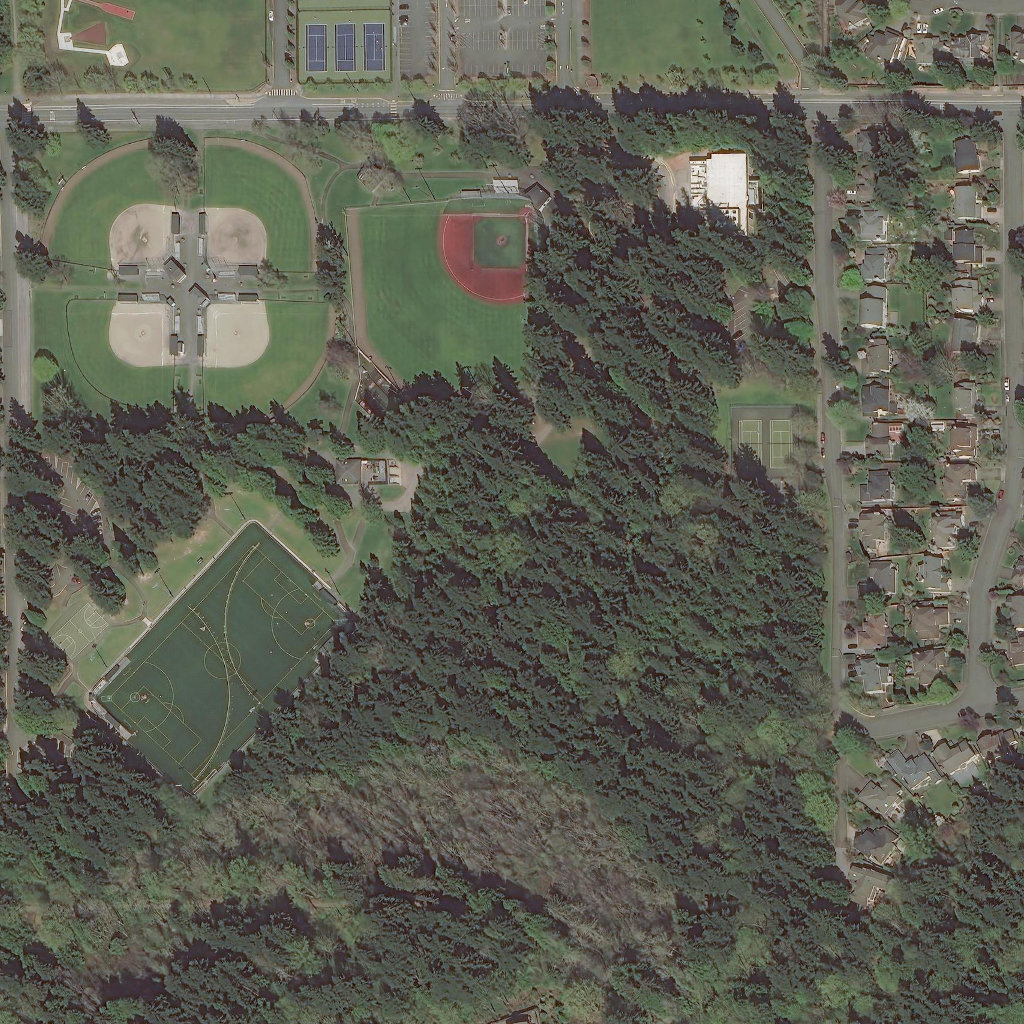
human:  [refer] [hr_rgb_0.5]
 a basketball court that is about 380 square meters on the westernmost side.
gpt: <box>[[4, 58, 10, 64, 0]]</box>